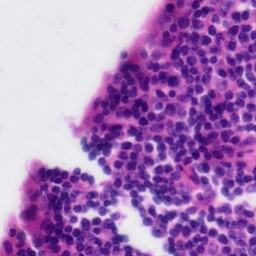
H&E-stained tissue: Tonsil